Field crop: maize
Growth stage: 1
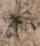
Species: salsola